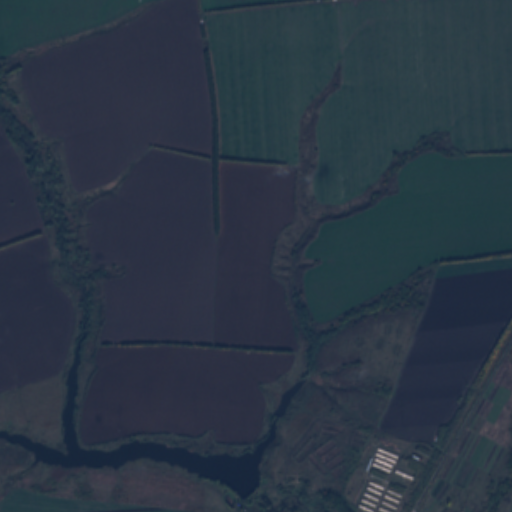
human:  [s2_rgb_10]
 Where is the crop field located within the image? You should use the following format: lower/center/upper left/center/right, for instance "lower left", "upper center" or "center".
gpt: The crop field is located in the lower left of the image.
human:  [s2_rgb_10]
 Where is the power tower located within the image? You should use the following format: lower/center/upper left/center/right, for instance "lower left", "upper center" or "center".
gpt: The power tower is located in the lower right of the image.
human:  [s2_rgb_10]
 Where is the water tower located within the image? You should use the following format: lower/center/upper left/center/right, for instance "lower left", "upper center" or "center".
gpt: The water tower is located in the lower right of the image.
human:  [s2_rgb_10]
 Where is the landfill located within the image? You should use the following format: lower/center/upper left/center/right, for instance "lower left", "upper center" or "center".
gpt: There is no landfill in the image.